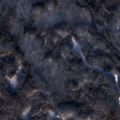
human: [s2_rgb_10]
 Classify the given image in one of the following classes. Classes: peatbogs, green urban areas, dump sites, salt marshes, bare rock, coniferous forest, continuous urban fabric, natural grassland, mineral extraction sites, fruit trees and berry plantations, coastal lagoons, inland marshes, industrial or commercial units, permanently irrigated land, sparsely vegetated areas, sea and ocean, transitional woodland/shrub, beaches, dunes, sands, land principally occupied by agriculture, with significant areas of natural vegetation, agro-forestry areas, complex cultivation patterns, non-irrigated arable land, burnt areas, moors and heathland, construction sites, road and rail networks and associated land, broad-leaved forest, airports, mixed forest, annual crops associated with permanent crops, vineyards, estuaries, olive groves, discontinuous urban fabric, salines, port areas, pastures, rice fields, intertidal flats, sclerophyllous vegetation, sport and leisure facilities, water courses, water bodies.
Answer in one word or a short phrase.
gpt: coniferous forest, mixed forest